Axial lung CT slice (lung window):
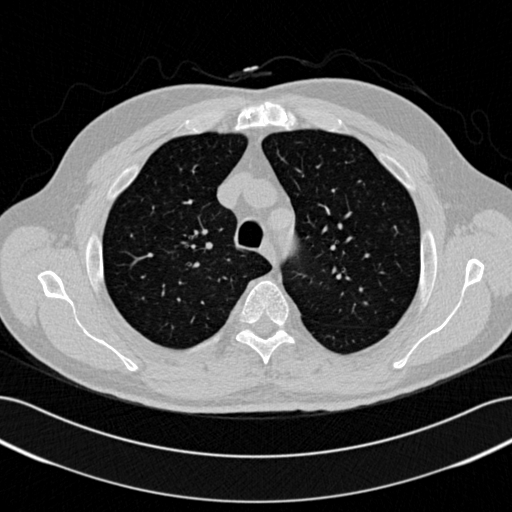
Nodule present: no